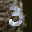
Label: 3